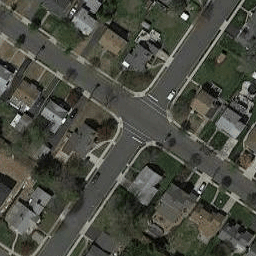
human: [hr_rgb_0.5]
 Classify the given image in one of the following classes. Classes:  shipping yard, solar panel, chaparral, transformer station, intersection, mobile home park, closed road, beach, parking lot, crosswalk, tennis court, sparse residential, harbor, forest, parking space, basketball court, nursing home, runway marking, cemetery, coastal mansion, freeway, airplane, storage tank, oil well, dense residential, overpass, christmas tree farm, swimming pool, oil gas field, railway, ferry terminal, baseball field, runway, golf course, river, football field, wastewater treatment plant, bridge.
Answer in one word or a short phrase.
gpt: intersection